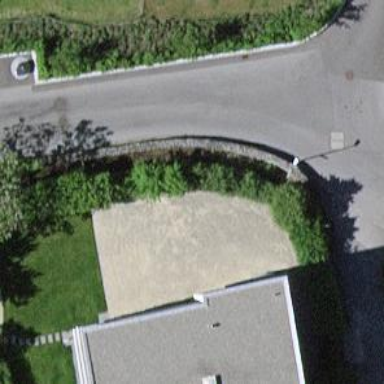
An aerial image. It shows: Retaining wall.